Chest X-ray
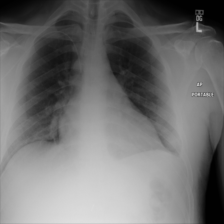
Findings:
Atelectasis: negative
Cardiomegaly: negative
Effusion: negative
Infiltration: negative
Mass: negative
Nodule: negative
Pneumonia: negative
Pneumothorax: negative
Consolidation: negative
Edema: negative
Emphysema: negative
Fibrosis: negative
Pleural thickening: negative
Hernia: negative